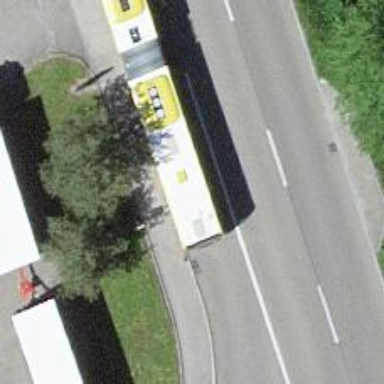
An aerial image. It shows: Bus stop with platform for public transport.